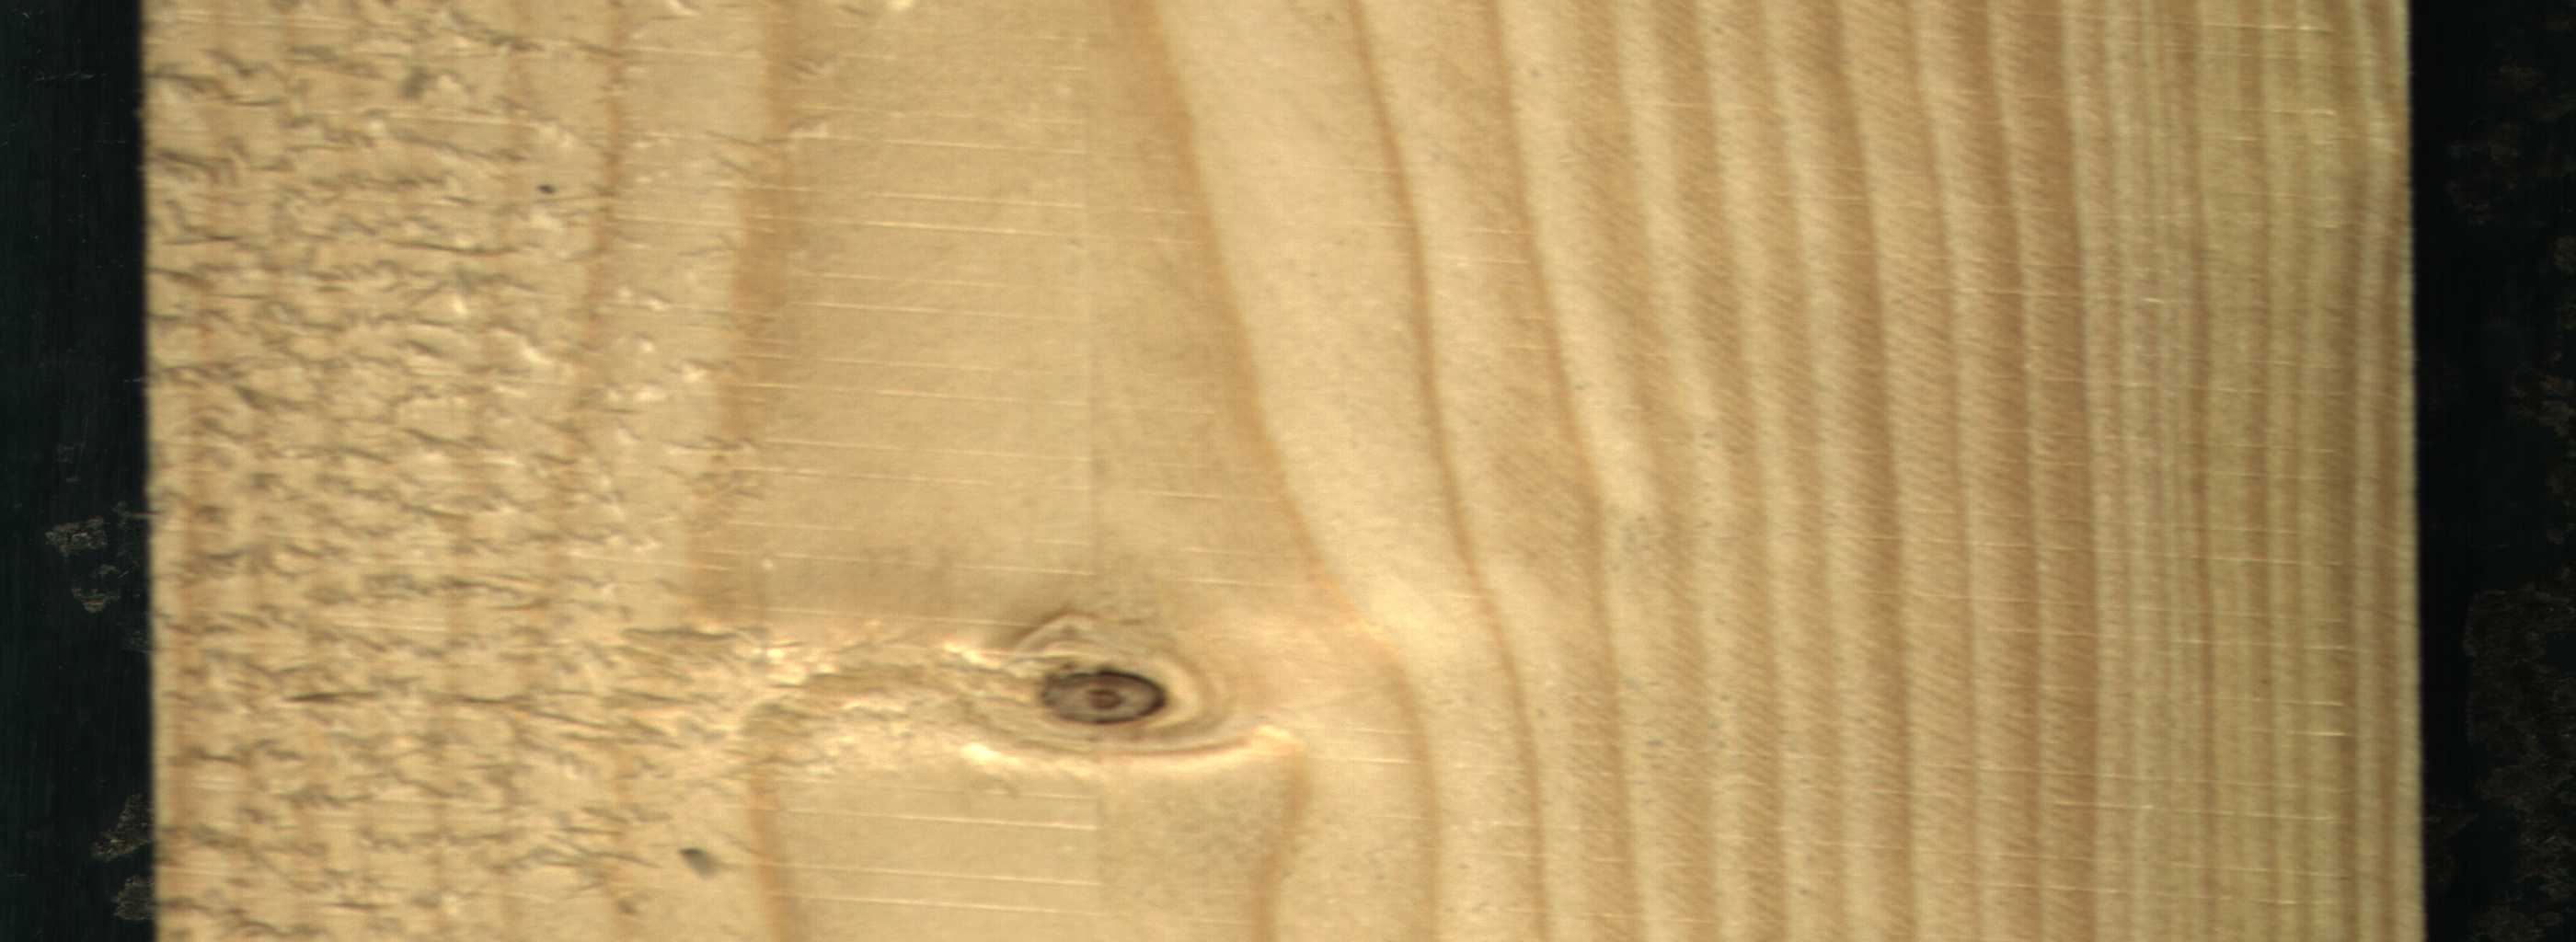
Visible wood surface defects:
Dead_Knot